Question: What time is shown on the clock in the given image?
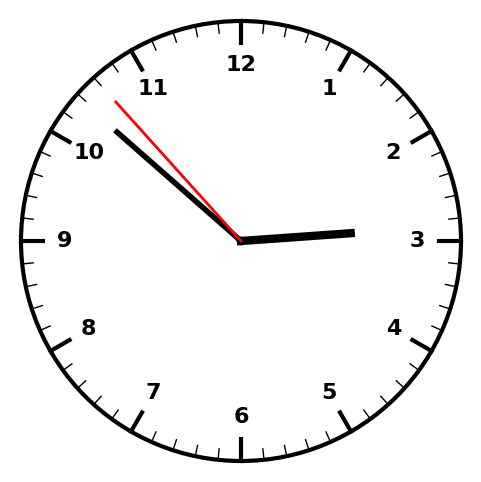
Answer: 02:51:53